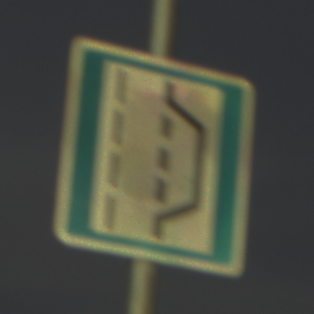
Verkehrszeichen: NothalteUndPannenbucht
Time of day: Night
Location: Outdoor (Urban)
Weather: PartlyCloudy
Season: NotSpecified
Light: Artificial